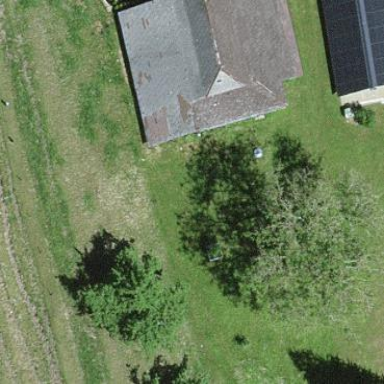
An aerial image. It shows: Rural barn.